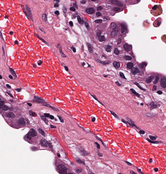
Tumor epithelial tissue: yes
Tumor-associated stroma tissue: yes
Normal tissue: no